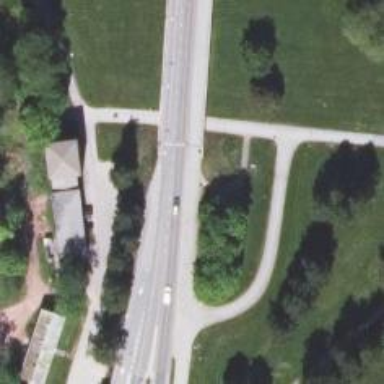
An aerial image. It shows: Cycleway.